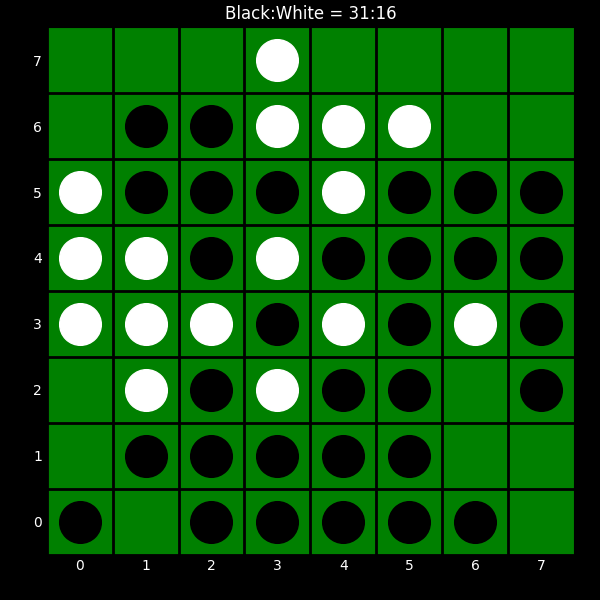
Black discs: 31
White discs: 16